Question: There is a warning everytime I run the program, I don't know where the problem is because at [1, 19] of all of my css files I have a comment. I tried to fix this by removing the comment and it made no difference. Please help.
WARNING: CSS Error parsing '*{-fx-font-family: ;}: Unexpected token ';' at [1,19]
[
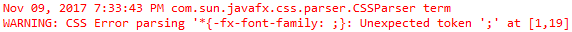
Answer: In javaFx you can use CSS with two ways : you can customise your fxml file by using scene builder or by according a css file.I had the same problem ,when the JavaFX CSS parser encounters a syntax error, a warning message is emitted which conveys as much information as is available to help resolve the error. For example
> WARNING: com.sun.javafx.css.parser.CSSParser declaration Expected
'' while parsing '-fx-background-color' at ?[1,49]The cryptic '?[1,49]' pertains to the location of the error. The
format of the location string is[line, position]
If the error is found while parsing a file, the file URL will be given. If the error is from an inline style (as in the example above), the URL is given as a question mark. The line and position give an offset into the file or string where the token begins. Please note that the line and position may not be accurate in releases prior to JavaFX 2.2.
Applications needing to detect errors from the parser can add a listener to the errors property of com.sun.javafx.css.StyleManager. This is not public API and is subject to change.
I think you add a value by using scene builder and you are adding ';' to your value and this is not acceptable in scene builder you need to remove ';'.
To resolve your problem ,go to your fxml file in your IDE ,i think you are using Netbeans and click right button of mouse --> edit , you can find your warning.